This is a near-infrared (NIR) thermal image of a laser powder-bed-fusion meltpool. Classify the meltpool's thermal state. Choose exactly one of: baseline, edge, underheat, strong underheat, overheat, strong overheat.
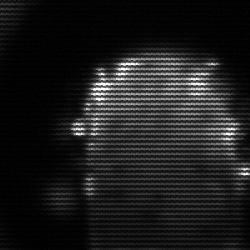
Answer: baseline